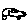
Label: car